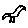
Label: bird